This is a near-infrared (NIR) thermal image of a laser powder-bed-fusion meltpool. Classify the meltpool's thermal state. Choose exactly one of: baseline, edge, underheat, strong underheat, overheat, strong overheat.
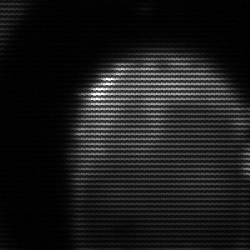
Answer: edge